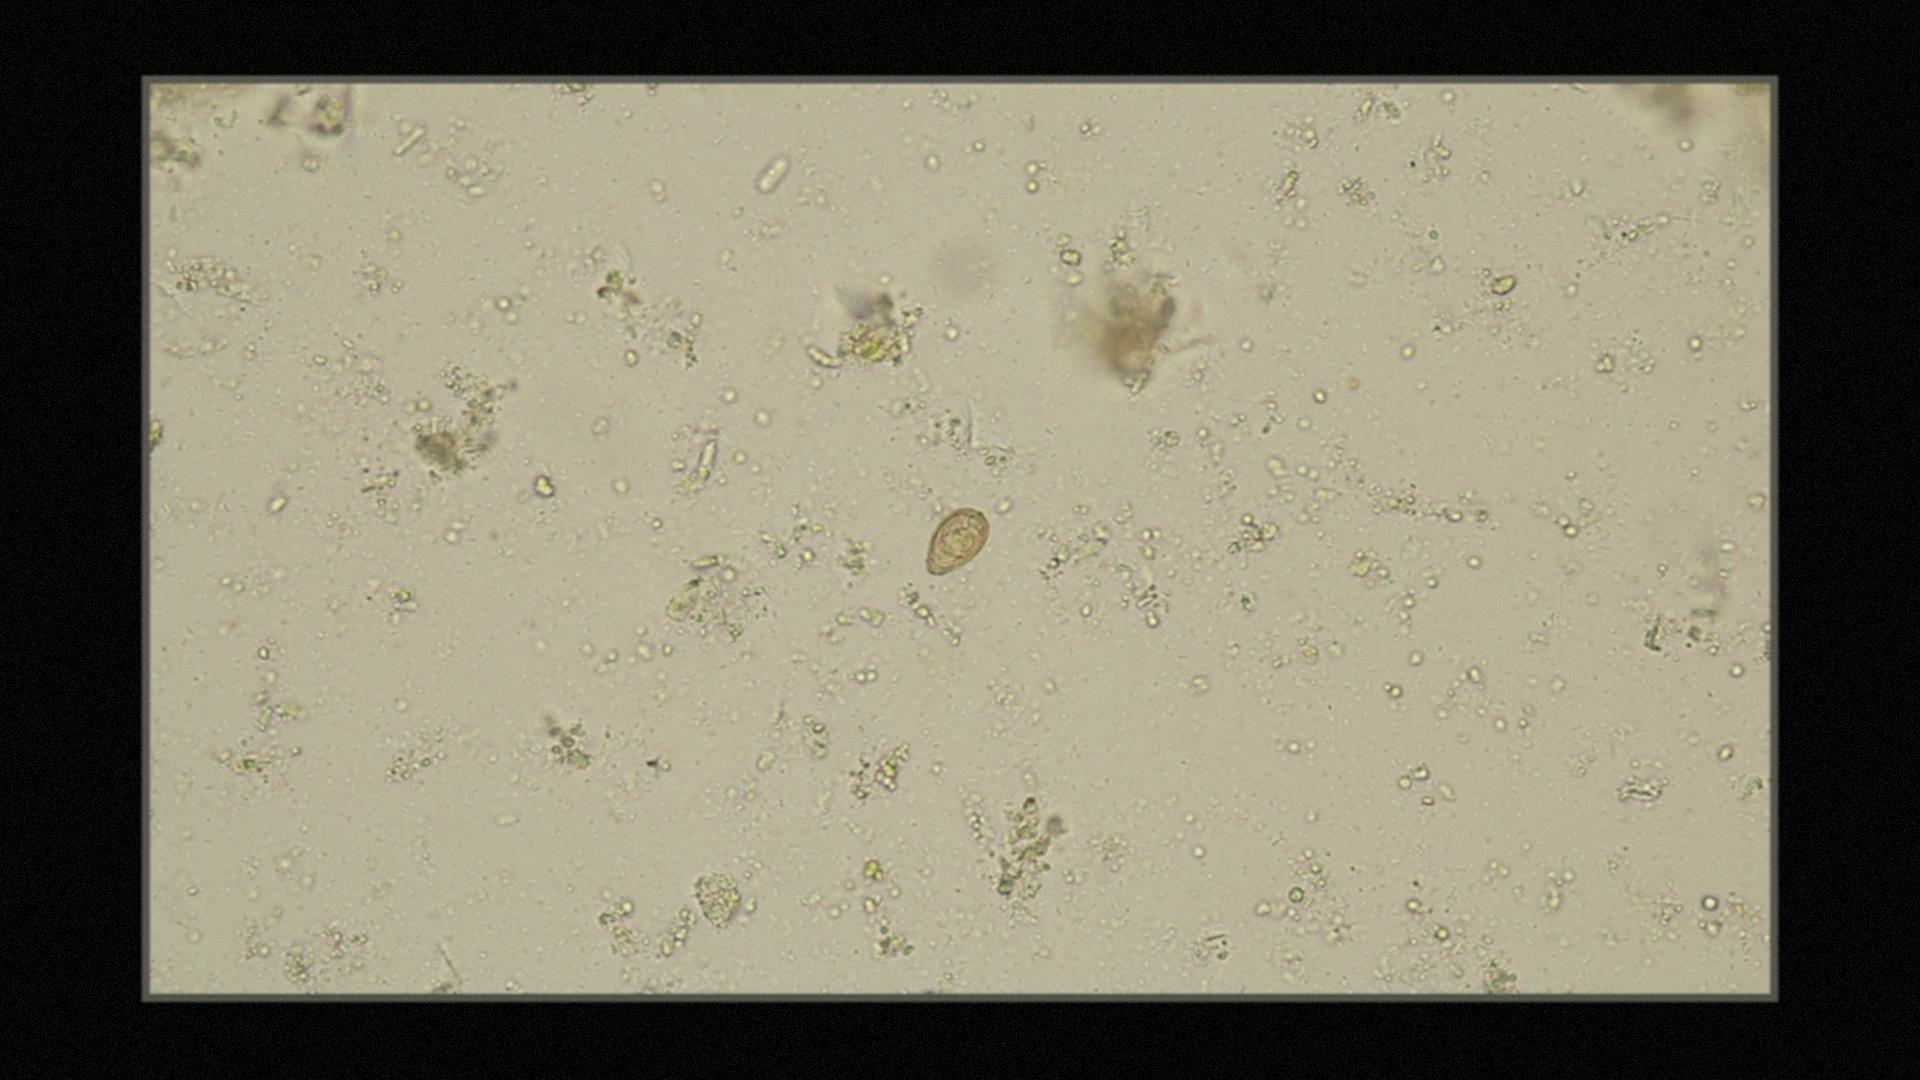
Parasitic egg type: Opisthorchis viverrine